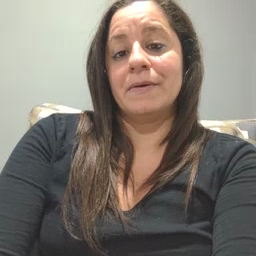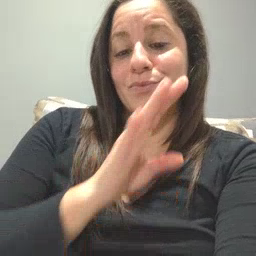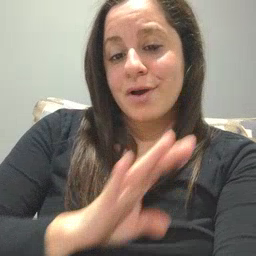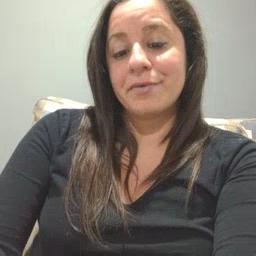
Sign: quiet